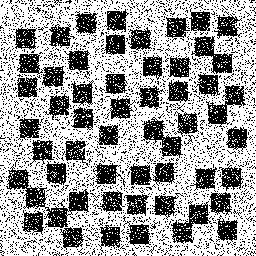
Squares: 56
Triangles: 0
Stars: 0
Total shapes: 56